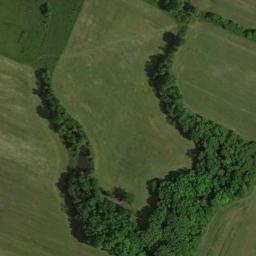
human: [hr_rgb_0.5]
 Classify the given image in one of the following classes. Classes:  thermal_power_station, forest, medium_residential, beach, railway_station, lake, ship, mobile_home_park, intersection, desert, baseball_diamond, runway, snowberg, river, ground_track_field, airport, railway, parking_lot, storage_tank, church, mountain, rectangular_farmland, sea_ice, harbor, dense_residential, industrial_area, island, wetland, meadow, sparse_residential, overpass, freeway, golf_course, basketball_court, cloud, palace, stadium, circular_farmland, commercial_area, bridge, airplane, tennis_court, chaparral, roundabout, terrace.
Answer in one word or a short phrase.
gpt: meadow